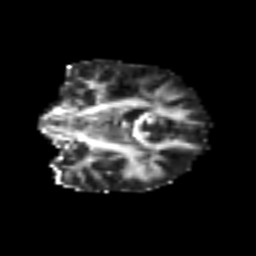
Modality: FA
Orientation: coronal
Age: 42
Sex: male
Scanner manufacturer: siemens
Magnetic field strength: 3 T
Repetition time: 5.6 s
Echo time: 0.082 s